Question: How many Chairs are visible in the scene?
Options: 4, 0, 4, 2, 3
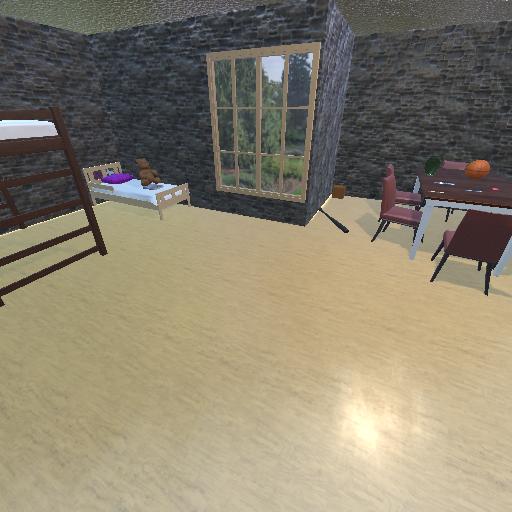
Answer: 4